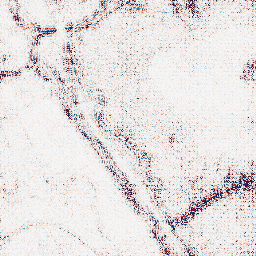
Category: wavelet
Decomposition family: wavelet_reverse_biorthogonal
Decomposition parameters: wavelet: rbio4.4
level: 2
Upsampling method: regularized
Upsampling parameters: scale: 4
lambda_reg: 0.1
Upsampling scale: 4